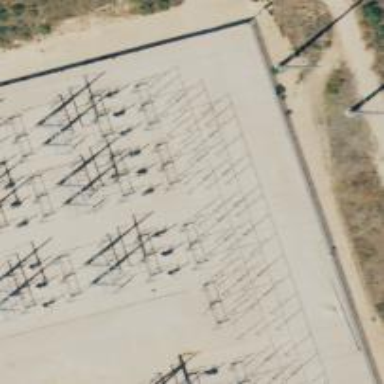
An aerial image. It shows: Switch used for power control.